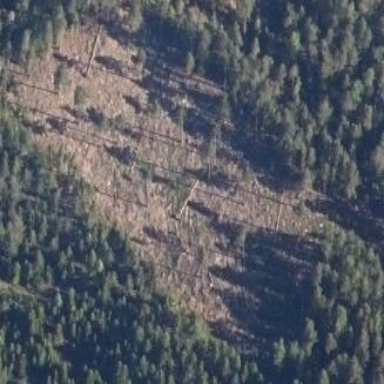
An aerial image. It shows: Clearcut area created by human activity.